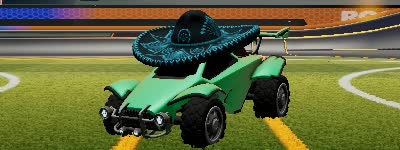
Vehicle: octane